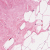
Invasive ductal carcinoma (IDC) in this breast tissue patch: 0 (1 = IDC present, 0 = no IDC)